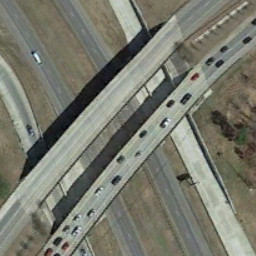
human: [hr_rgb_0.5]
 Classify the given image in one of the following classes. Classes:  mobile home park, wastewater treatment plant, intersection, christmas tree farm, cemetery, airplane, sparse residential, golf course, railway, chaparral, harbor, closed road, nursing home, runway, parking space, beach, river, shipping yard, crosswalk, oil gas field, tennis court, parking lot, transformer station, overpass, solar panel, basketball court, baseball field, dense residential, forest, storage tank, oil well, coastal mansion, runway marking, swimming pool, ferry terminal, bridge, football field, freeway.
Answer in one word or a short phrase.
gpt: overpass